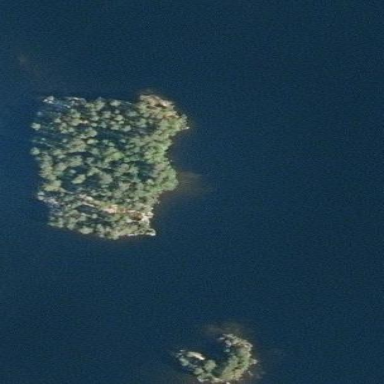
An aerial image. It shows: Island.